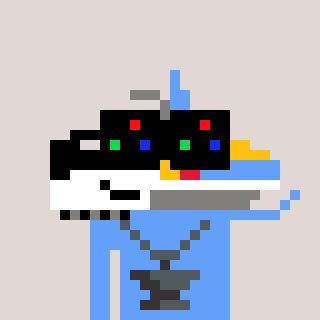
a pixel art character with square black sunglasses, a snowmobile-shaped head and a blue-colored body on a warm background